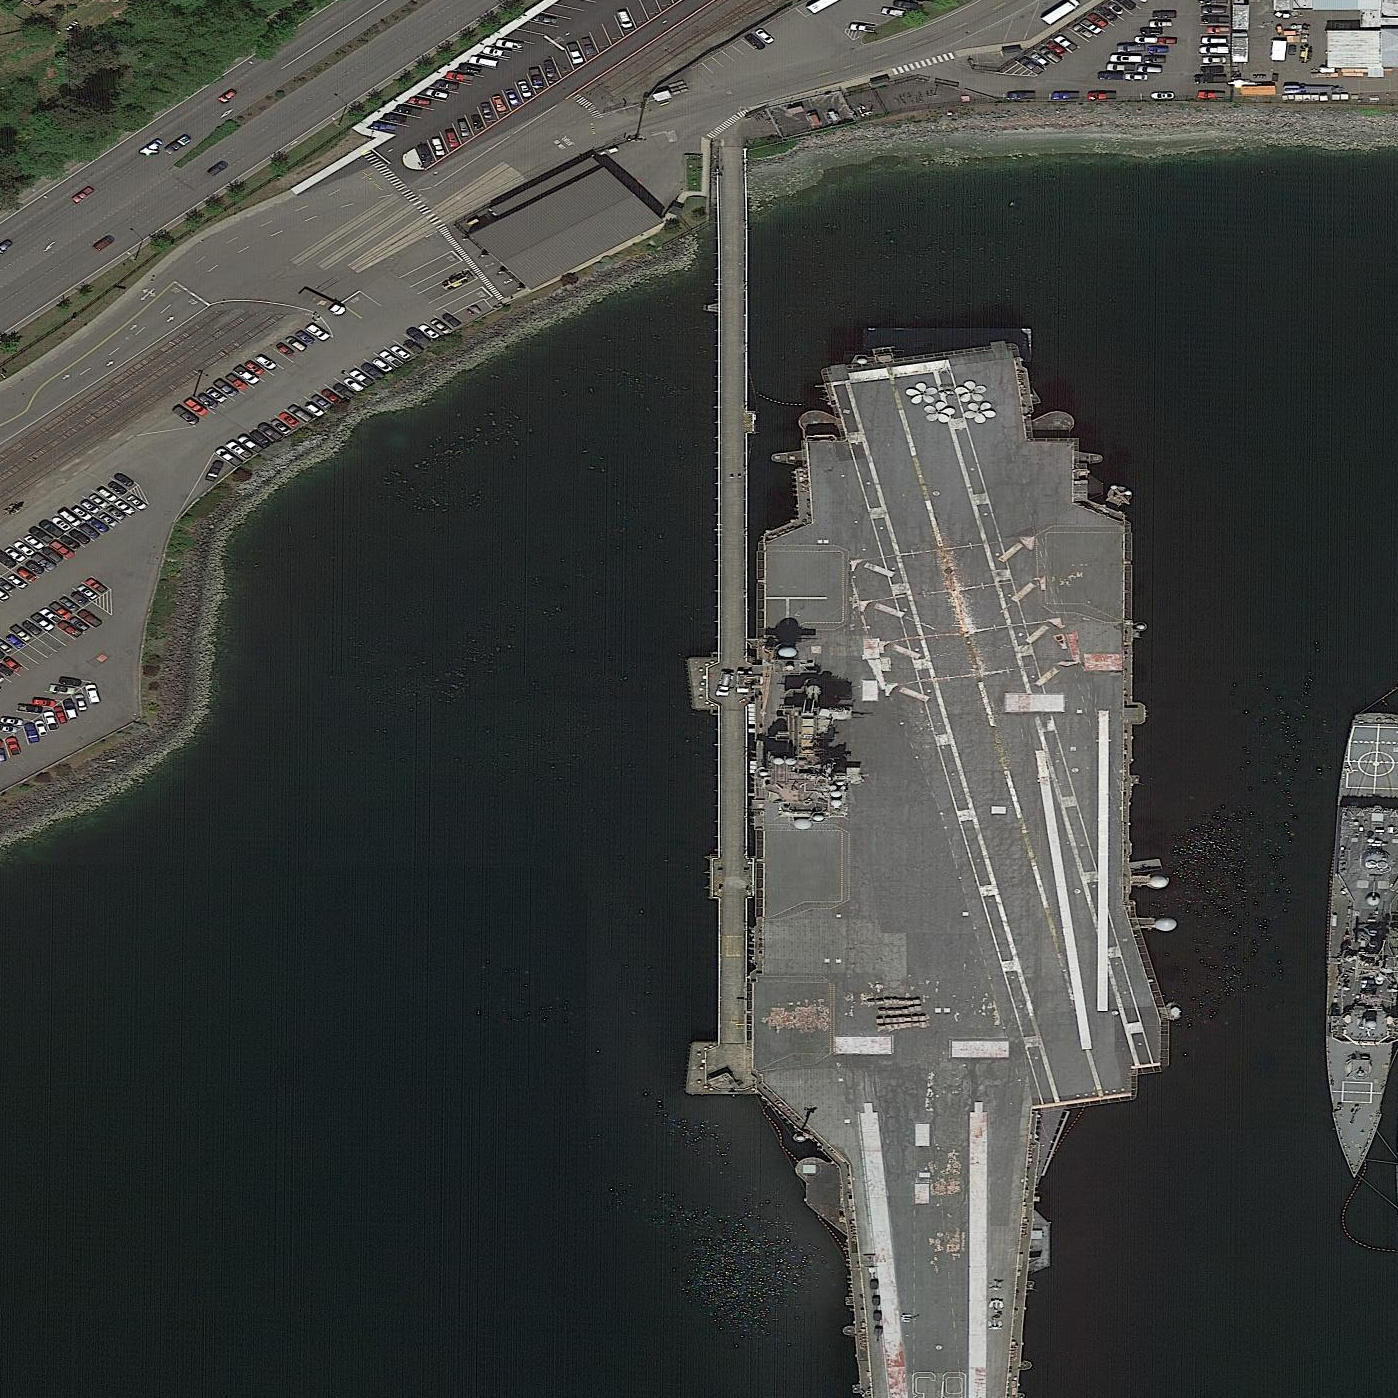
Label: KittyHawk-class_aircraft_carrier